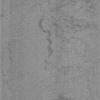
Label: not_dusty